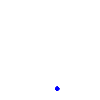
Particle: pion